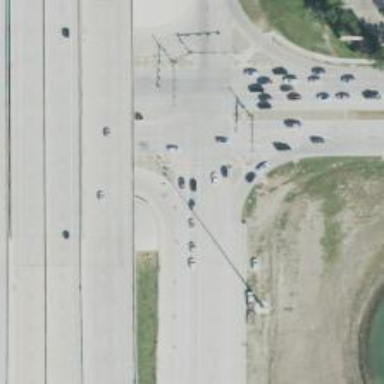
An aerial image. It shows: Secondary road with frontage road.